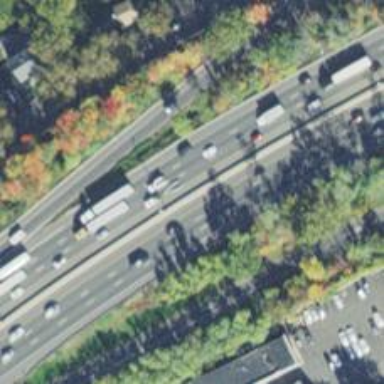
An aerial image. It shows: Asphalt motorway.